Aerial crown-view tile of a tropical tree (Barro Colorado Island, Panama), acquired 20250715:
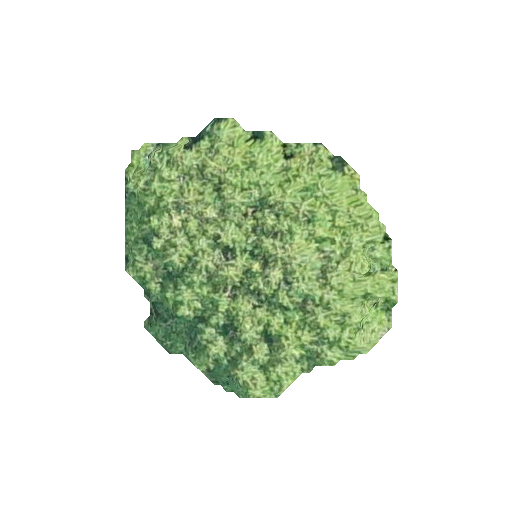
Species: Guarea guidonia
GBIF accepted scientific name: Guarea guidonia
Crown area: 83.549 m²